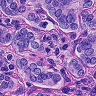
Metastatic tissue present: yes